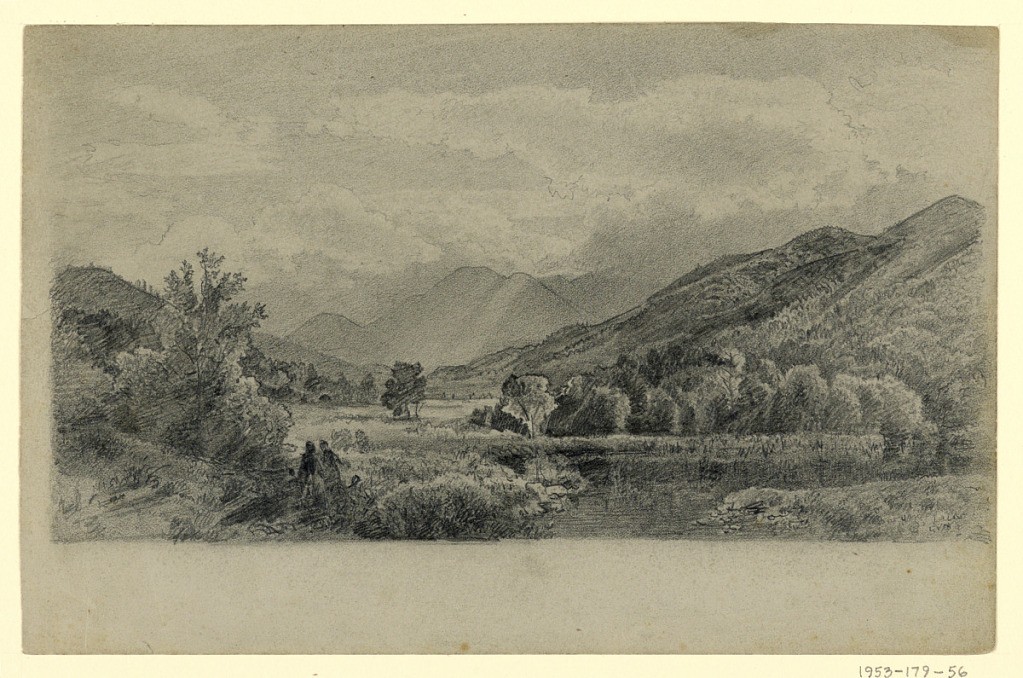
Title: Landscape, Germany
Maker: William Trost Richards, American, 1833–1905
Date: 1867
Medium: Graphite on paper
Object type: Drawing
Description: Sketch of a river in a valley with mountains in the background.